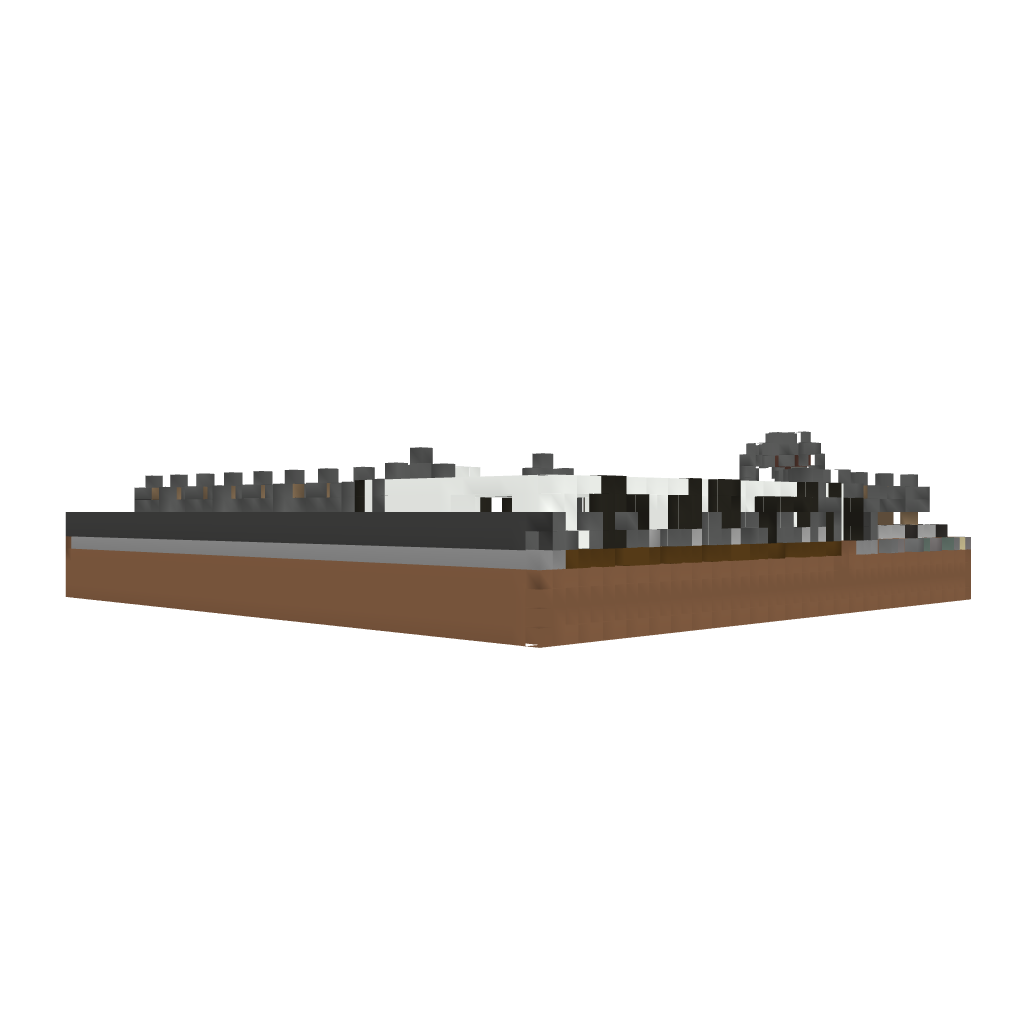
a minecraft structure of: Guest House With tennis Court